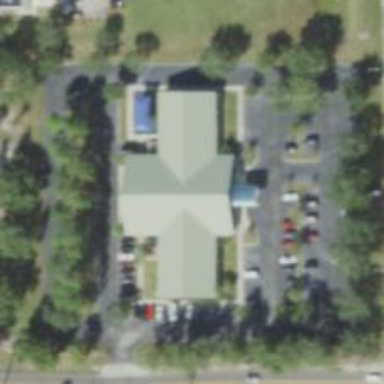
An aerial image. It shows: Healthcare clinic is depicted in the image.